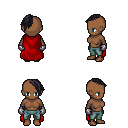
a pixel art fantasy rpg character, female body template, human, dark skin, red cape, teal pants, raven long mohawk hairstyle, metal gloves, four views (front, back, left, right), 2x2 character sprite sheet, small pixel art, hard edges, no anti-aliasing